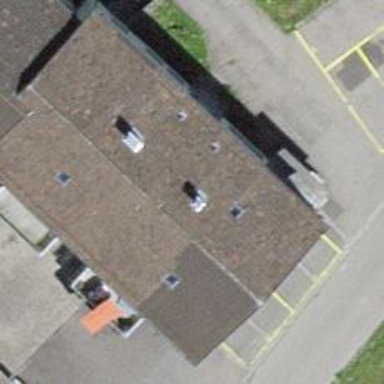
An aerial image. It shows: Furniture shop.